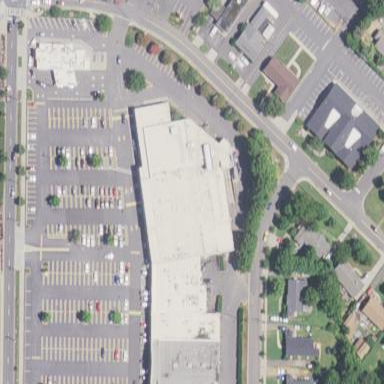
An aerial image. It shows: Retail building.